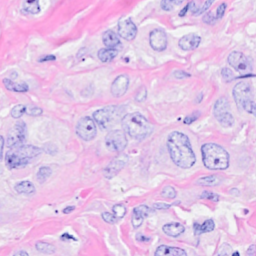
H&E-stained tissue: Breast